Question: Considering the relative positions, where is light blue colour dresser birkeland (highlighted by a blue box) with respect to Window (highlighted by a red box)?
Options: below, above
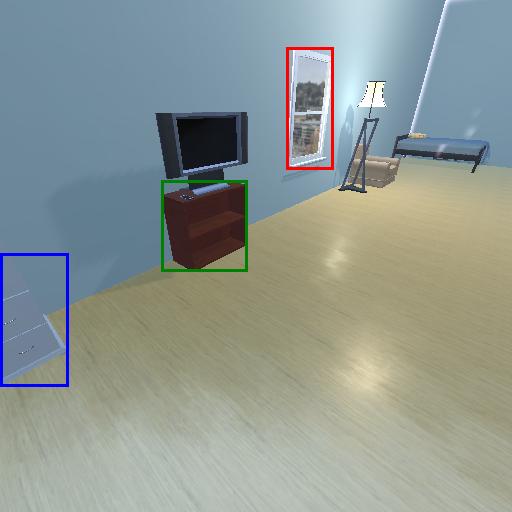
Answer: below